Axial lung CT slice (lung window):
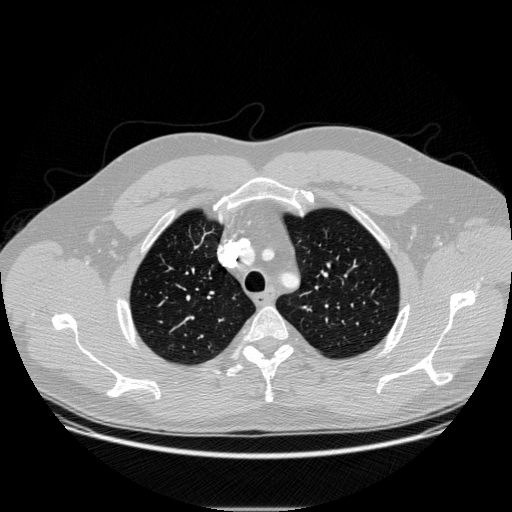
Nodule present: no